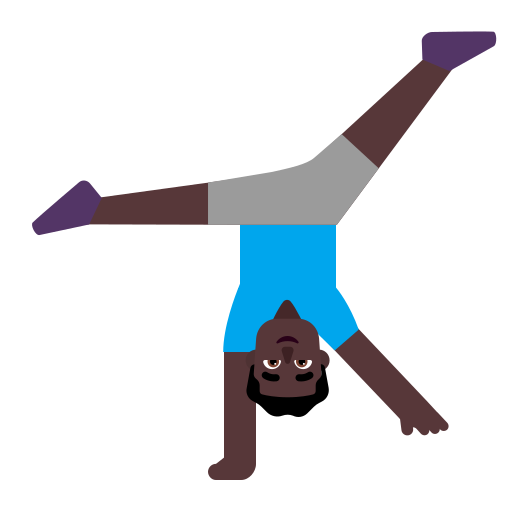
man cartwheeling flat dark